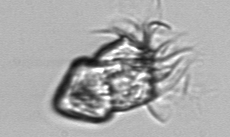
Label: Strombidium_inclinatum